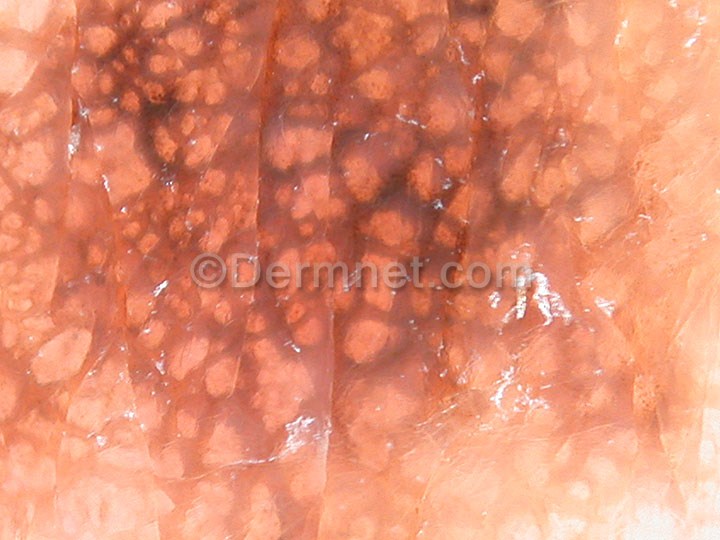
Disease: Melanoma Skin Cancer Nevi and Moles